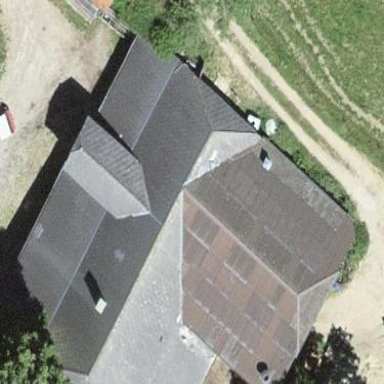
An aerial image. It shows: Farm building.